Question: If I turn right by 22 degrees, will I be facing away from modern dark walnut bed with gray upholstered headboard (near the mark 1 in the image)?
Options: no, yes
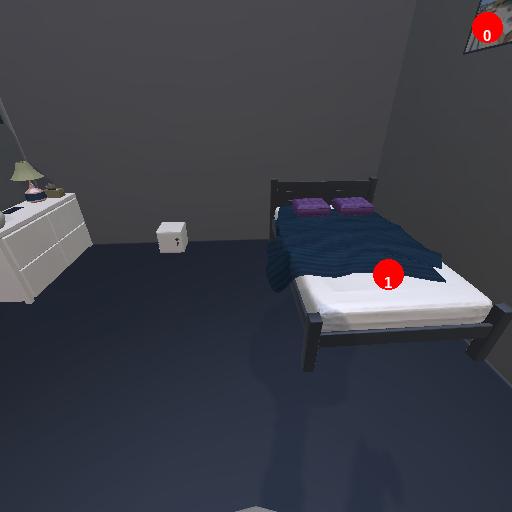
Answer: no